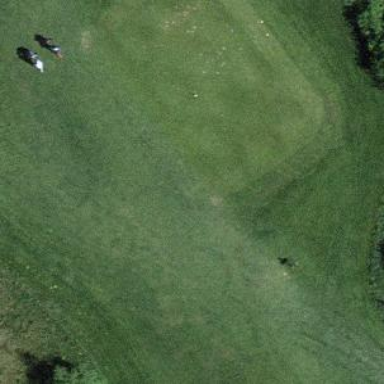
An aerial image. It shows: Golf tee on grassy land.